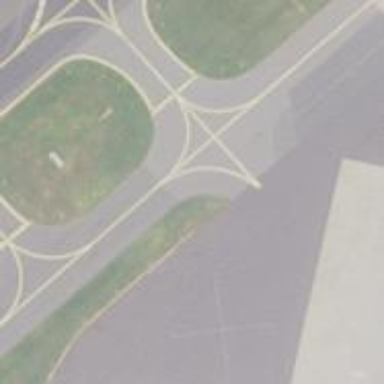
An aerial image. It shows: View of taxiway at the airport.